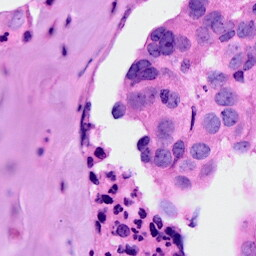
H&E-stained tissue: Breast